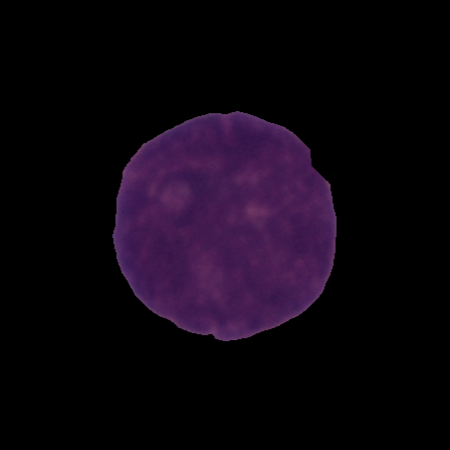
Label: cancer